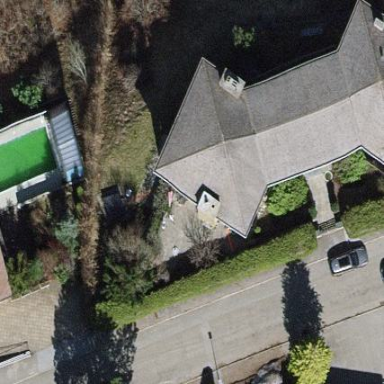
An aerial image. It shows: Building with hipped roof.